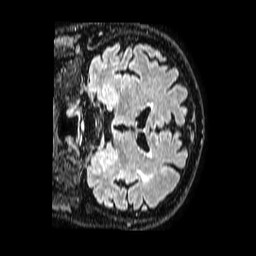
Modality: FLAIR
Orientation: coronal
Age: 83
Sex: male
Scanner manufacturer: philips
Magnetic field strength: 1.5 T
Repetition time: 4.8 s
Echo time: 0.3 s